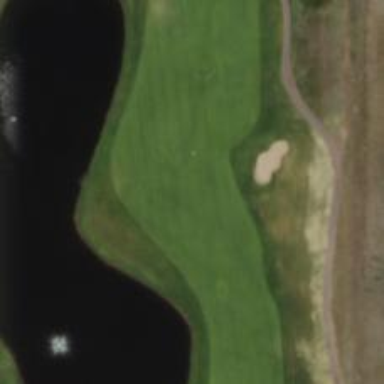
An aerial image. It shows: Golf hole.